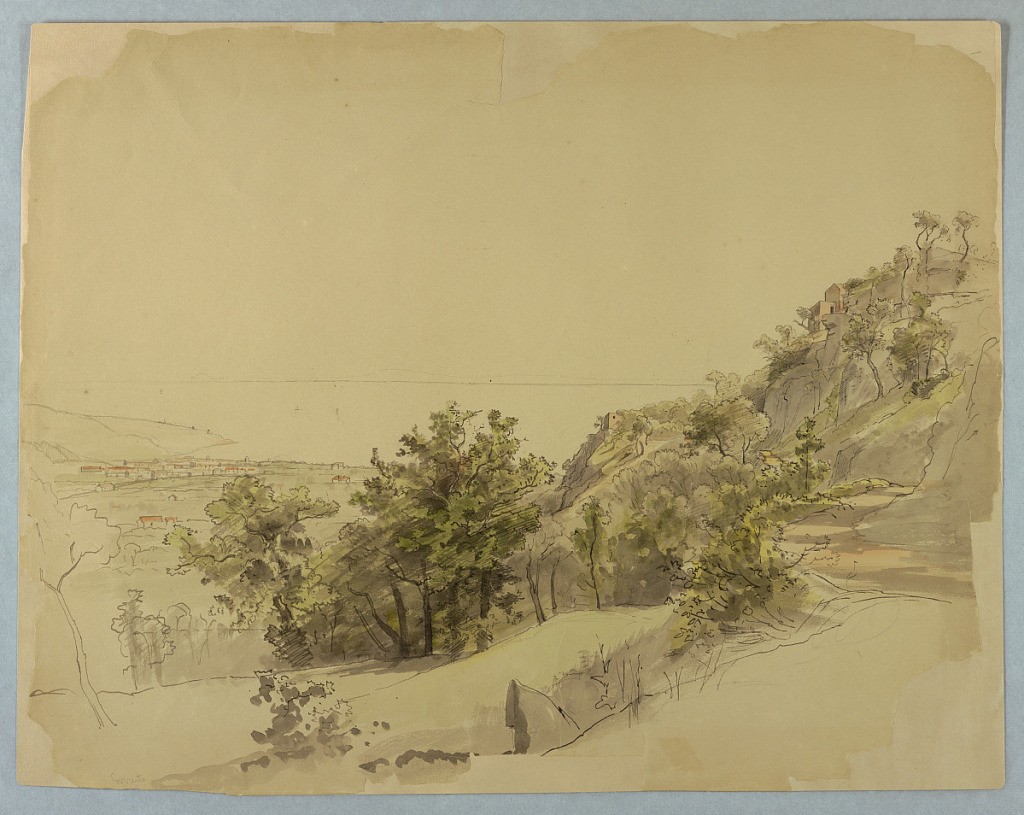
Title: Study of landscape, Sorrento, Italy
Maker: William Stanley Haseltine, American, 1835–1900
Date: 1858
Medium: Brush and watercolor, graphite on paper
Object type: Drawing
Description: Sketch of a hill with the Bay of Naples in the background.